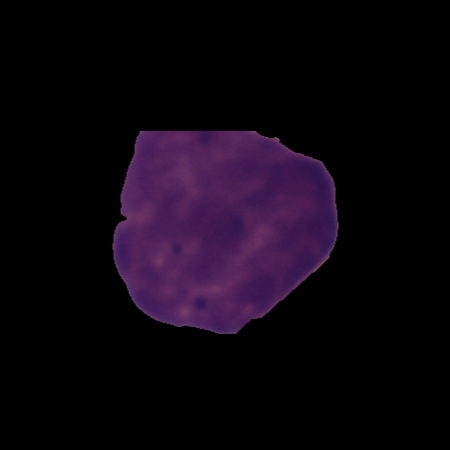
Label: cancer